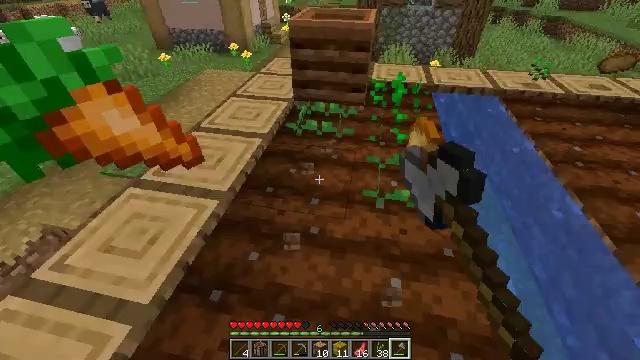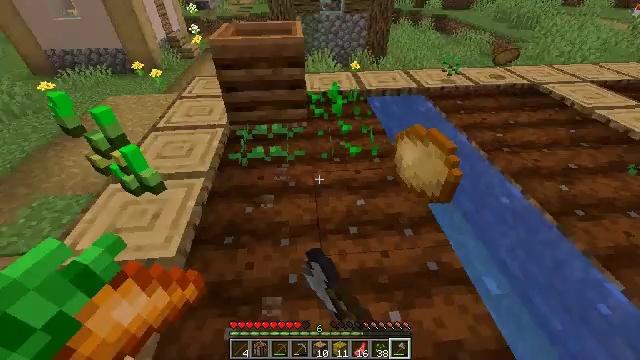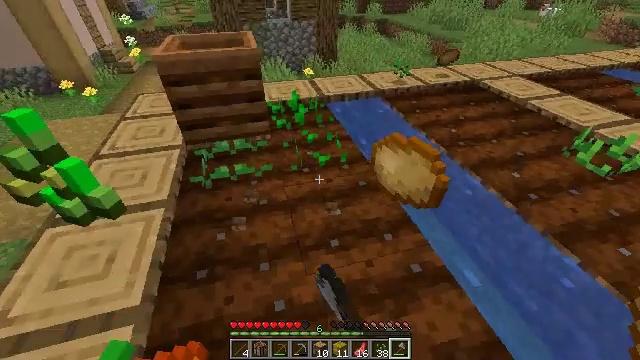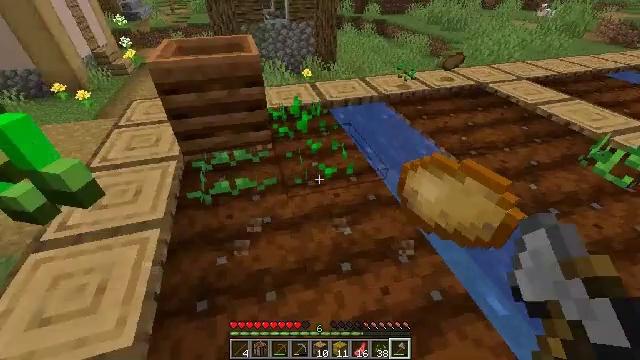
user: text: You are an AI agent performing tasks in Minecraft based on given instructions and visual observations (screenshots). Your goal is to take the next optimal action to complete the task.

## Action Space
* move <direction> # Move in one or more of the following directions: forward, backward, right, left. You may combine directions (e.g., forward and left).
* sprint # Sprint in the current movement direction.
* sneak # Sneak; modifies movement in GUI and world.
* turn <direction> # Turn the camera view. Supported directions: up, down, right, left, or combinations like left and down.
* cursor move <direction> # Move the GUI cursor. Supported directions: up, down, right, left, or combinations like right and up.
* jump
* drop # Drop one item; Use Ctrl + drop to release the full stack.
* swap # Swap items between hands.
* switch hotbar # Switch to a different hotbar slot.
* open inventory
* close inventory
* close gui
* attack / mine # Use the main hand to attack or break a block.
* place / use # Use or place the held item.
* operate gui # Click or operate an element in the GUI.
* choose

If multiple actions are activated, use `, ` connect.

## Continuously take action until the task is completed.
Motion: motion action
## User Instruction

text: Harvest beetroots from the farm.
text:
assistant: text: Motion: move forward and move left, turn right and up, attack / mine
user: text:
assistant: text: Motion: move forward and move left, turn right and up, attack / mine
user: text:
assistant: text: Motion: move forward and move right, attack / mine
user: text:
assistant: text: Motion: attack / mine